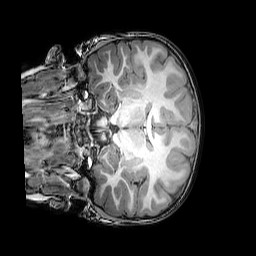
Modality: T1w
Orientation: coronal
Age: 6
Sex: male
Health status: healthy